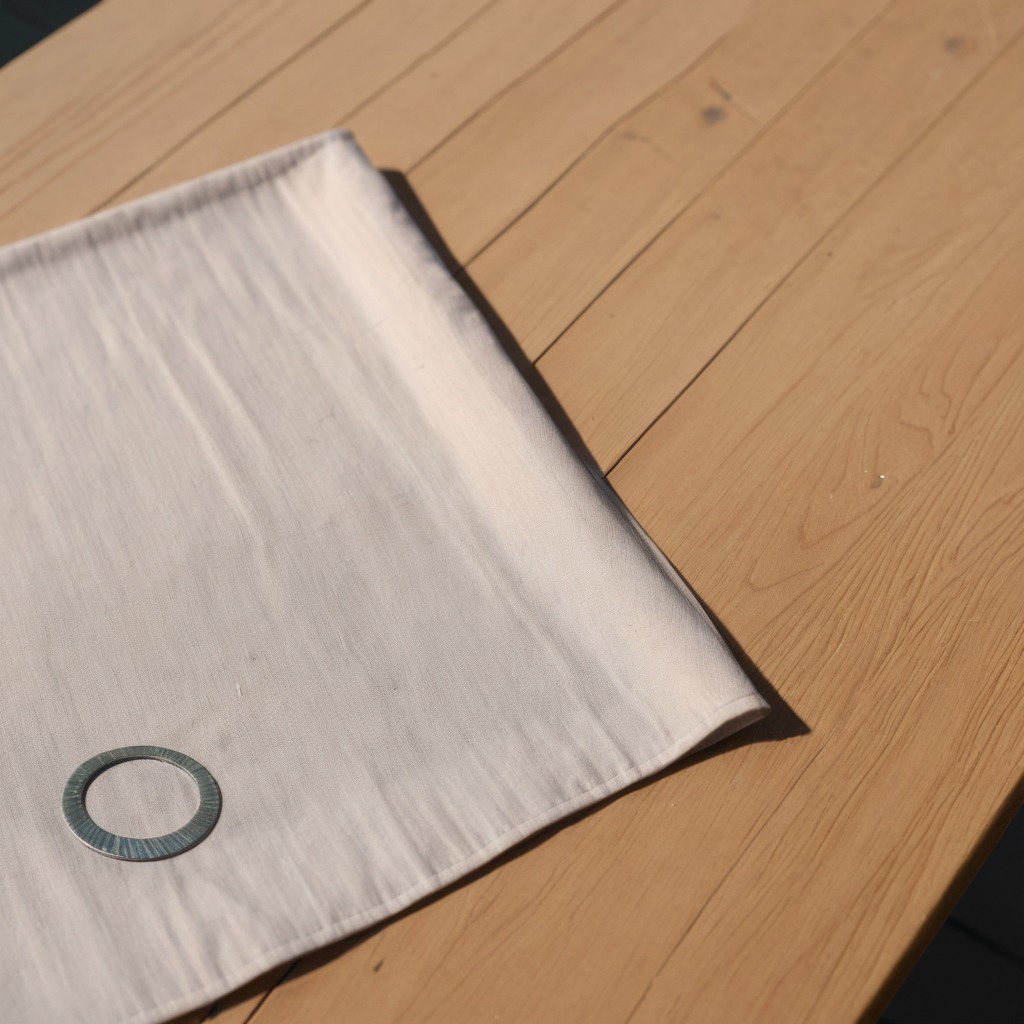
A flat metal washer is lying on the wooden table in the outdoor workshop during daytime bright natural light soft shadows worn but beneath the cloth.